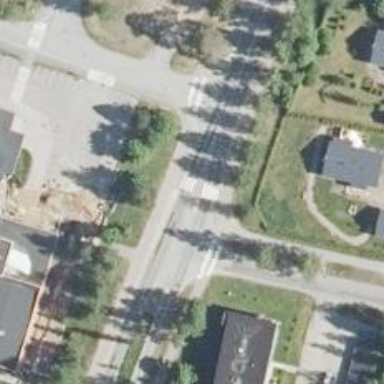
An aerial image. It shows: Marked crossing with pedestrian island.